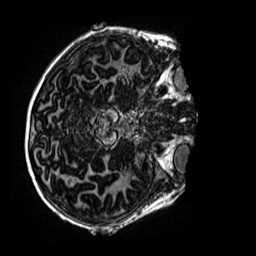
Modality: MP2RAGE
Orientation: axial
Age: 12
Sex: male
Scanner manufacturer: siemens
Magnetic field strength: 3 T
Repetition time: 4 s
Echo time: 0.00299 s